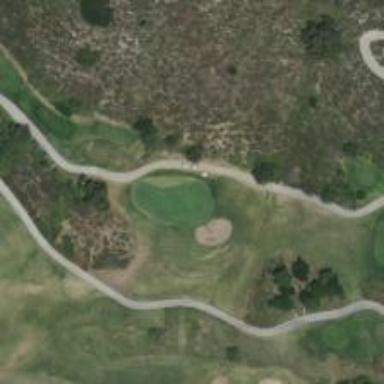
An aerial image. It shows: Golf hole.